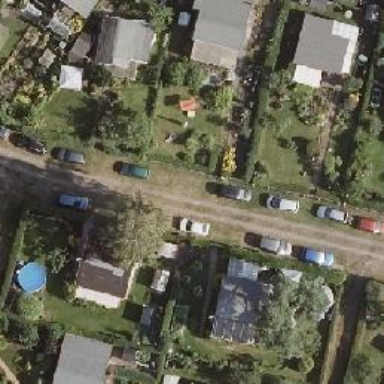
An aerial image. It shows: Plot within allotments.